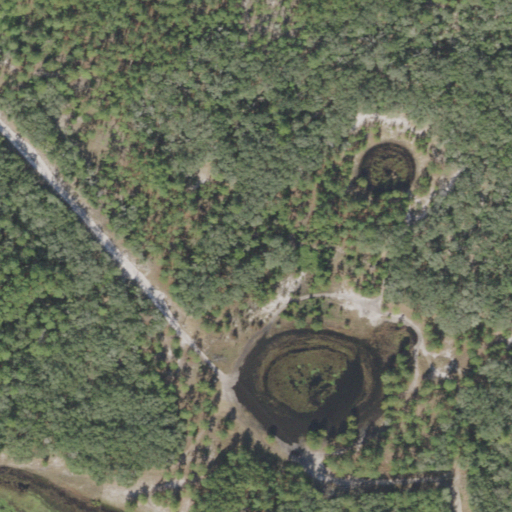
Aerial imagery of plain(s) in Florida named Sellers Prairie containing evergreen forest, herbaceous wetlands, woody wetlands, shrub, and open development